Field crop: maize
Growth stage: 2
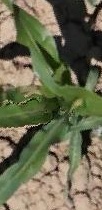
Species: maize